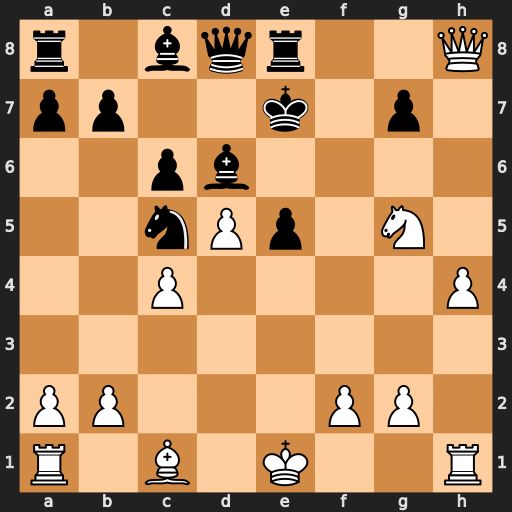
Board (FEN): r1bqr2Q/pp2k1p1/2pb4/2nPp1N1/2P4P/8/PP3PP1/R1B1K2R
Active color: w
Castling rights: KQ
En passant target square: -
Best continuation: Qxg7#